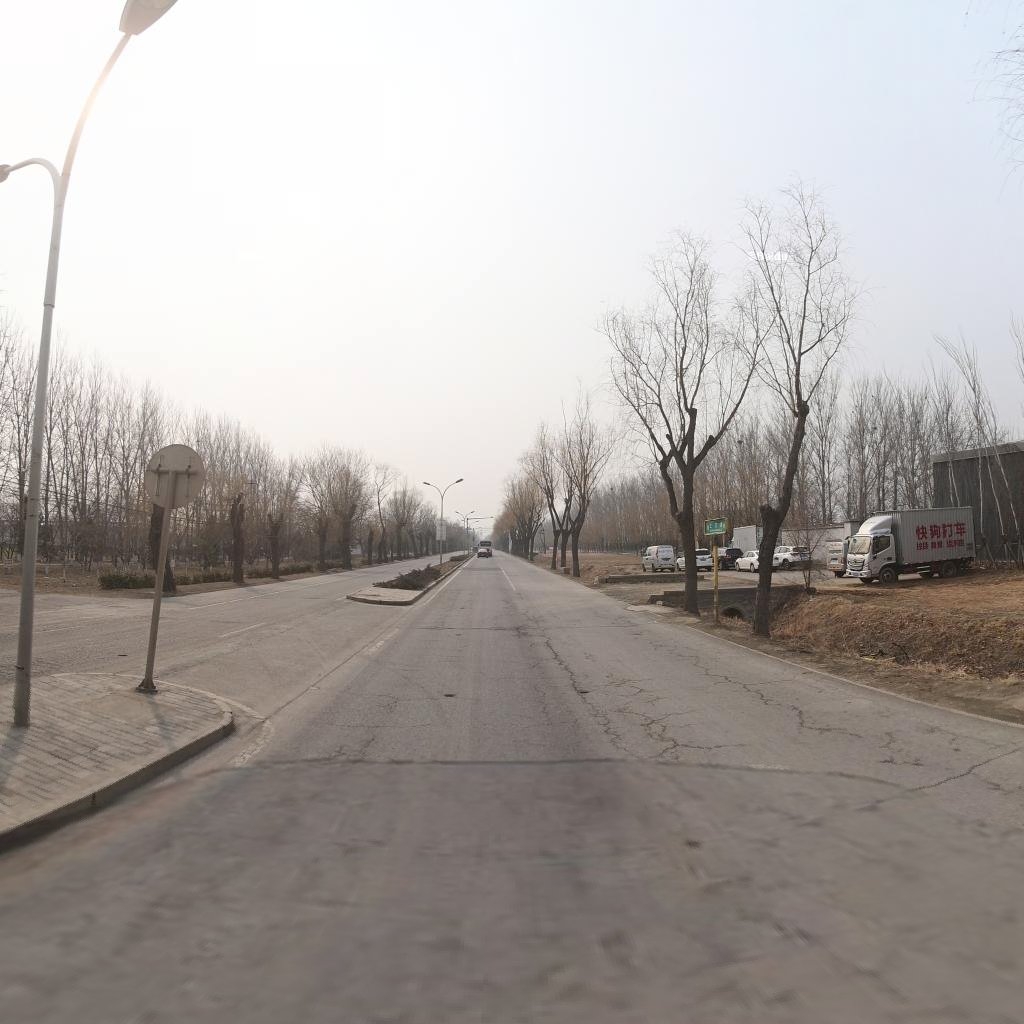
Region: Haidian
Road damage annotations: longitudinal crack, longitudinal crack, alligator crack, alligator crack